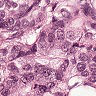
Metastatic tissue present: yes